Field crop: tomato
Growth stage: 1
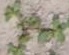
Species: portulaca